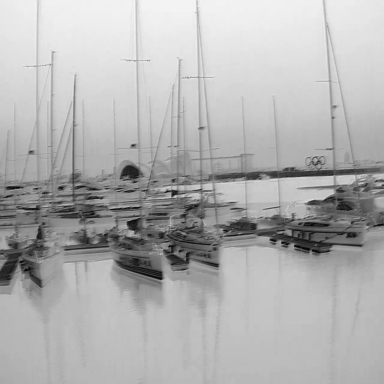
There are ten objects shown in the infrared image, including nine sailboats, and a canoe.